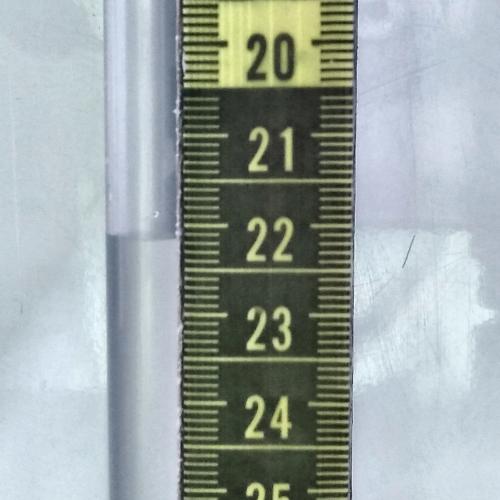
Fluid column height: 22.2 cm